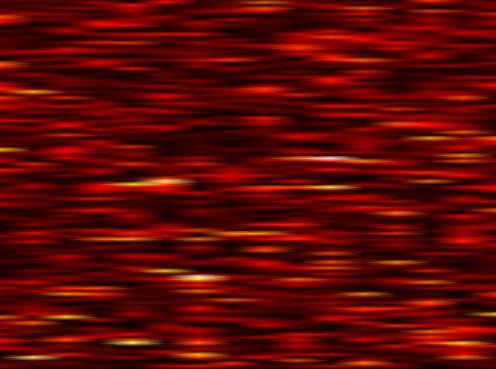
Label: UFMC